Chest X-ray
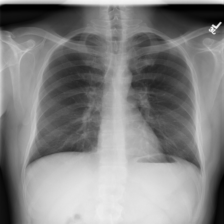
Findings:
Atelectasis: negative
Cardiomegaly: negative
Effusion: negative
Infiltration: negative
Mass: negative
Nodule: negative
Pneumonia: negative
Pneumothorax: negative
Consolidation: negative
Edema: negative
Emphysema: negative
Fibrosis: negative
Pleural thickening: negative
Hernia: negative